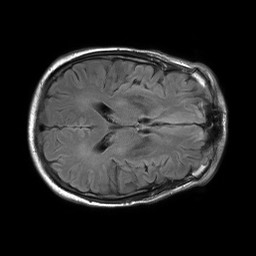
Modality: FLAIR
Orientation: axial
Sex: male
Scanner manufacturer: philips
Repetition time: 11 s
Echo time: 0.125 s